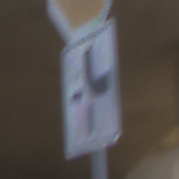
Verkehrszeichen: VerlaufVorfahrtsstrasse4
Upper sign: Stop
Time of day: Midday
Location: Roofed (Underpass)
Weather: Clear
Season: NotSpecified
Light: Natural